Aerial crown-view tile of a tropical tree (Barro Colorado Island, Panama), acquired 20241216:
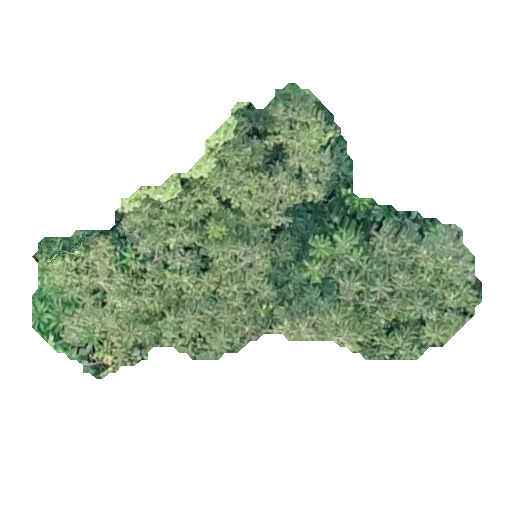
Species: Spondias mombin
GBIF accepted scientific name: Spondias mombin
Crown area: 110.11 m²